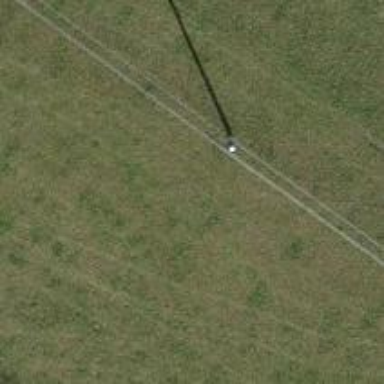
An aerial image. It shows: Power pole.